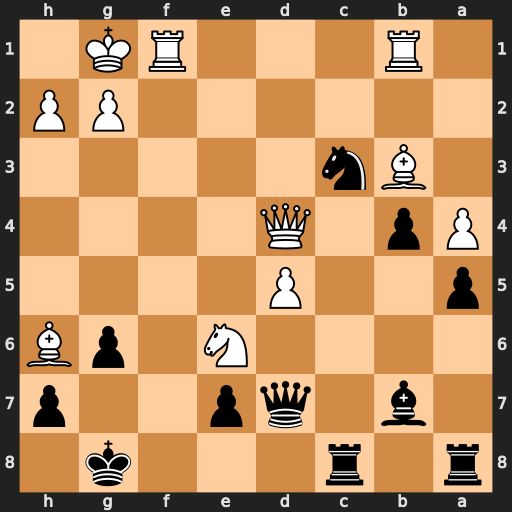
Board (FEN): r1r3k1/1b1qp2p/4N1pB/p2P4/Pp1Q4/1Bn5/6PP/1R3RK1
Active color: b
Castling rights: -
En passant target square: -
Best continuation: Ne2+ Kh1 Nxd4